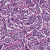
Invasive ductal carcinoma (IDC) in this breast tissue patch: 1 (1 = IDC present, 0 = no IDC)